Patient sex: M
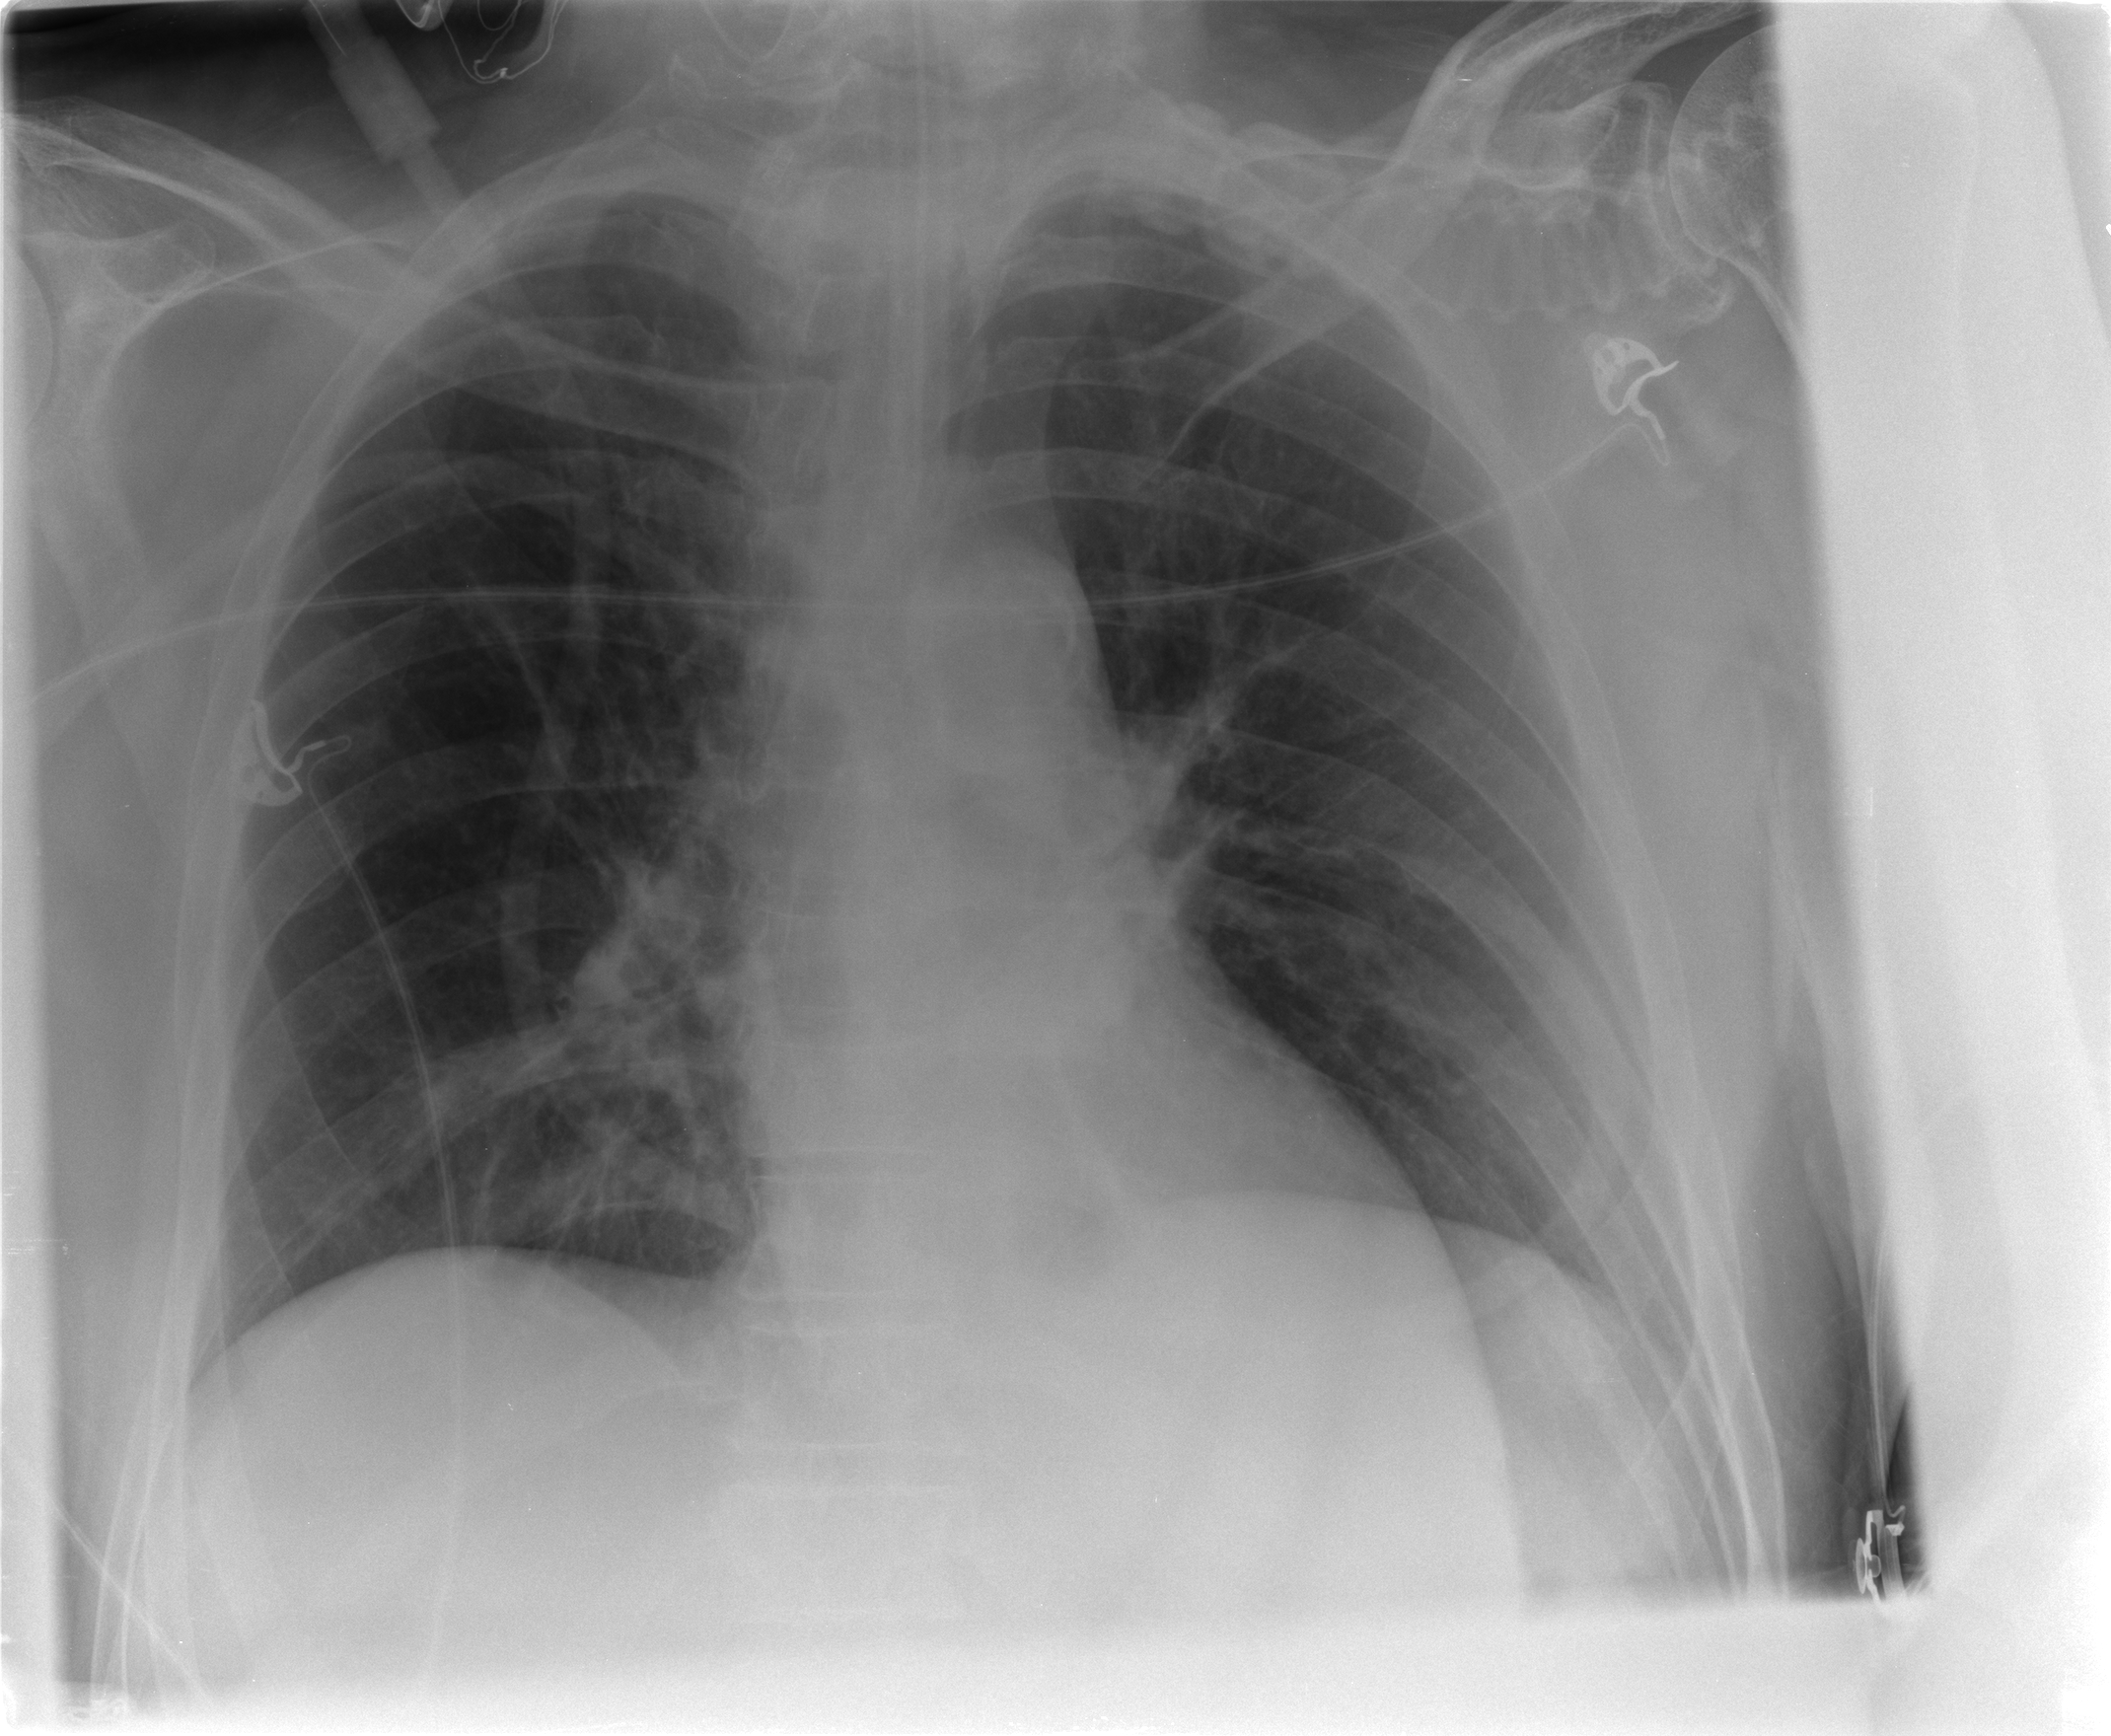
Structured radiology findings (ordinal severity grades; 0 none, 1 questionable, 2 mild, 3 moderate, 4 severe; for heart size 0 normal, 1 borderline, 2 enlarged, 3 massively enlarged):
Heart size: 2
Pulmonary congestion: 1
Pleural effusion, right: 0
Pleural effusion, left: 0
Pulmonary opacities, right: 0
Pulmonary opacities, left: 0
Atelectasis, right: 2
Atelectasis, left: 2